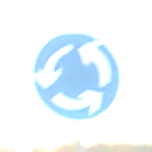
Verkehrszeichen: Kreisverkehr
Umgebung: Outdoor, RoadRail
Tageszeit: SunriseSunset
Wetter: PartlyCloudy
Licht: Natural
Jahreszeit: NotSpecified
Kontrast: HighContrast